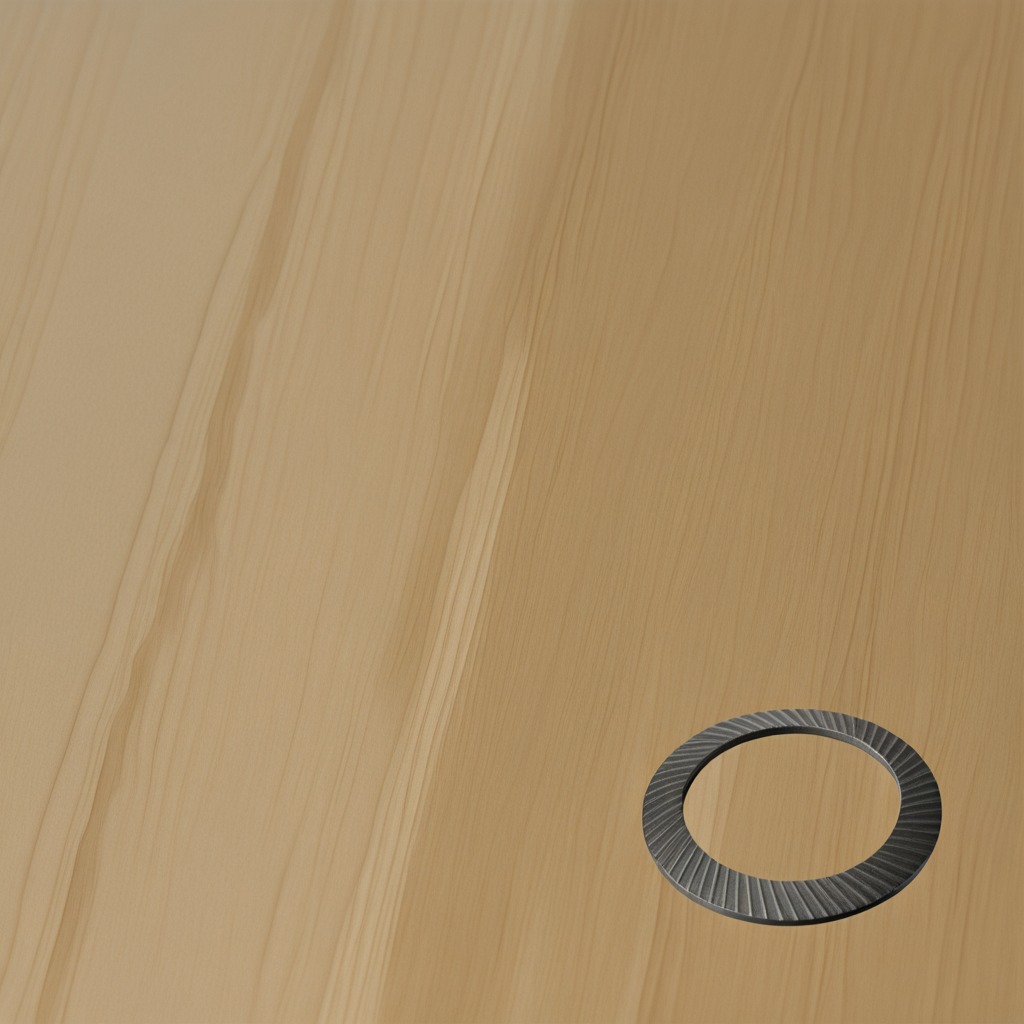
A flat metal washer is lying on the plywood surface.